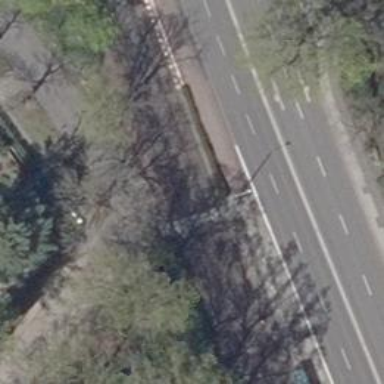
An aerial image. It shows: Uncontrolled tram crossing.